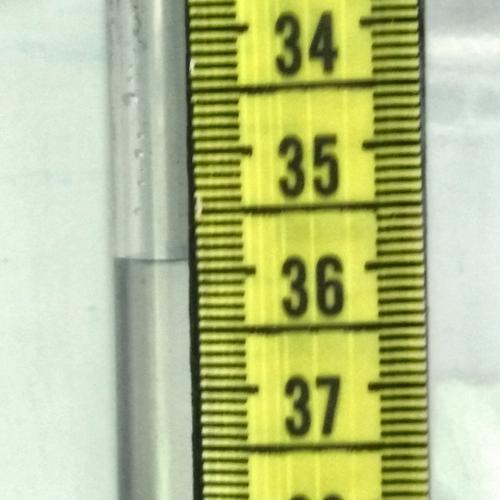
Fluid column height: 35.9 cm